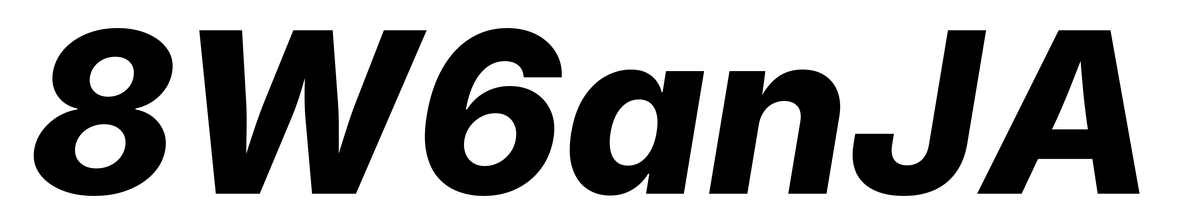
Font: Inter-Italic_ExtraBold_Italic